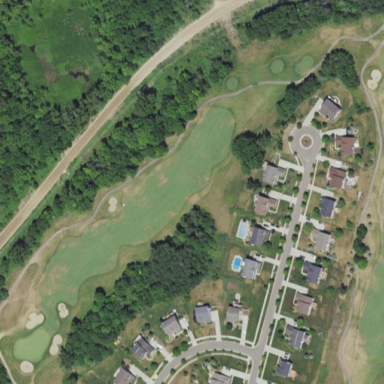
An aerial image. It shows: Rough area on grassy golf course.